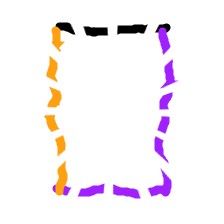
Shape: rectangle